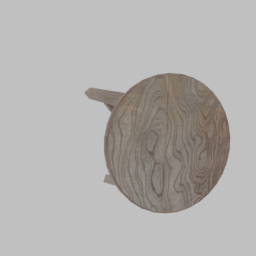
Label: furniture